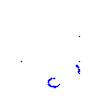
Particle: proton